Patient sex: M
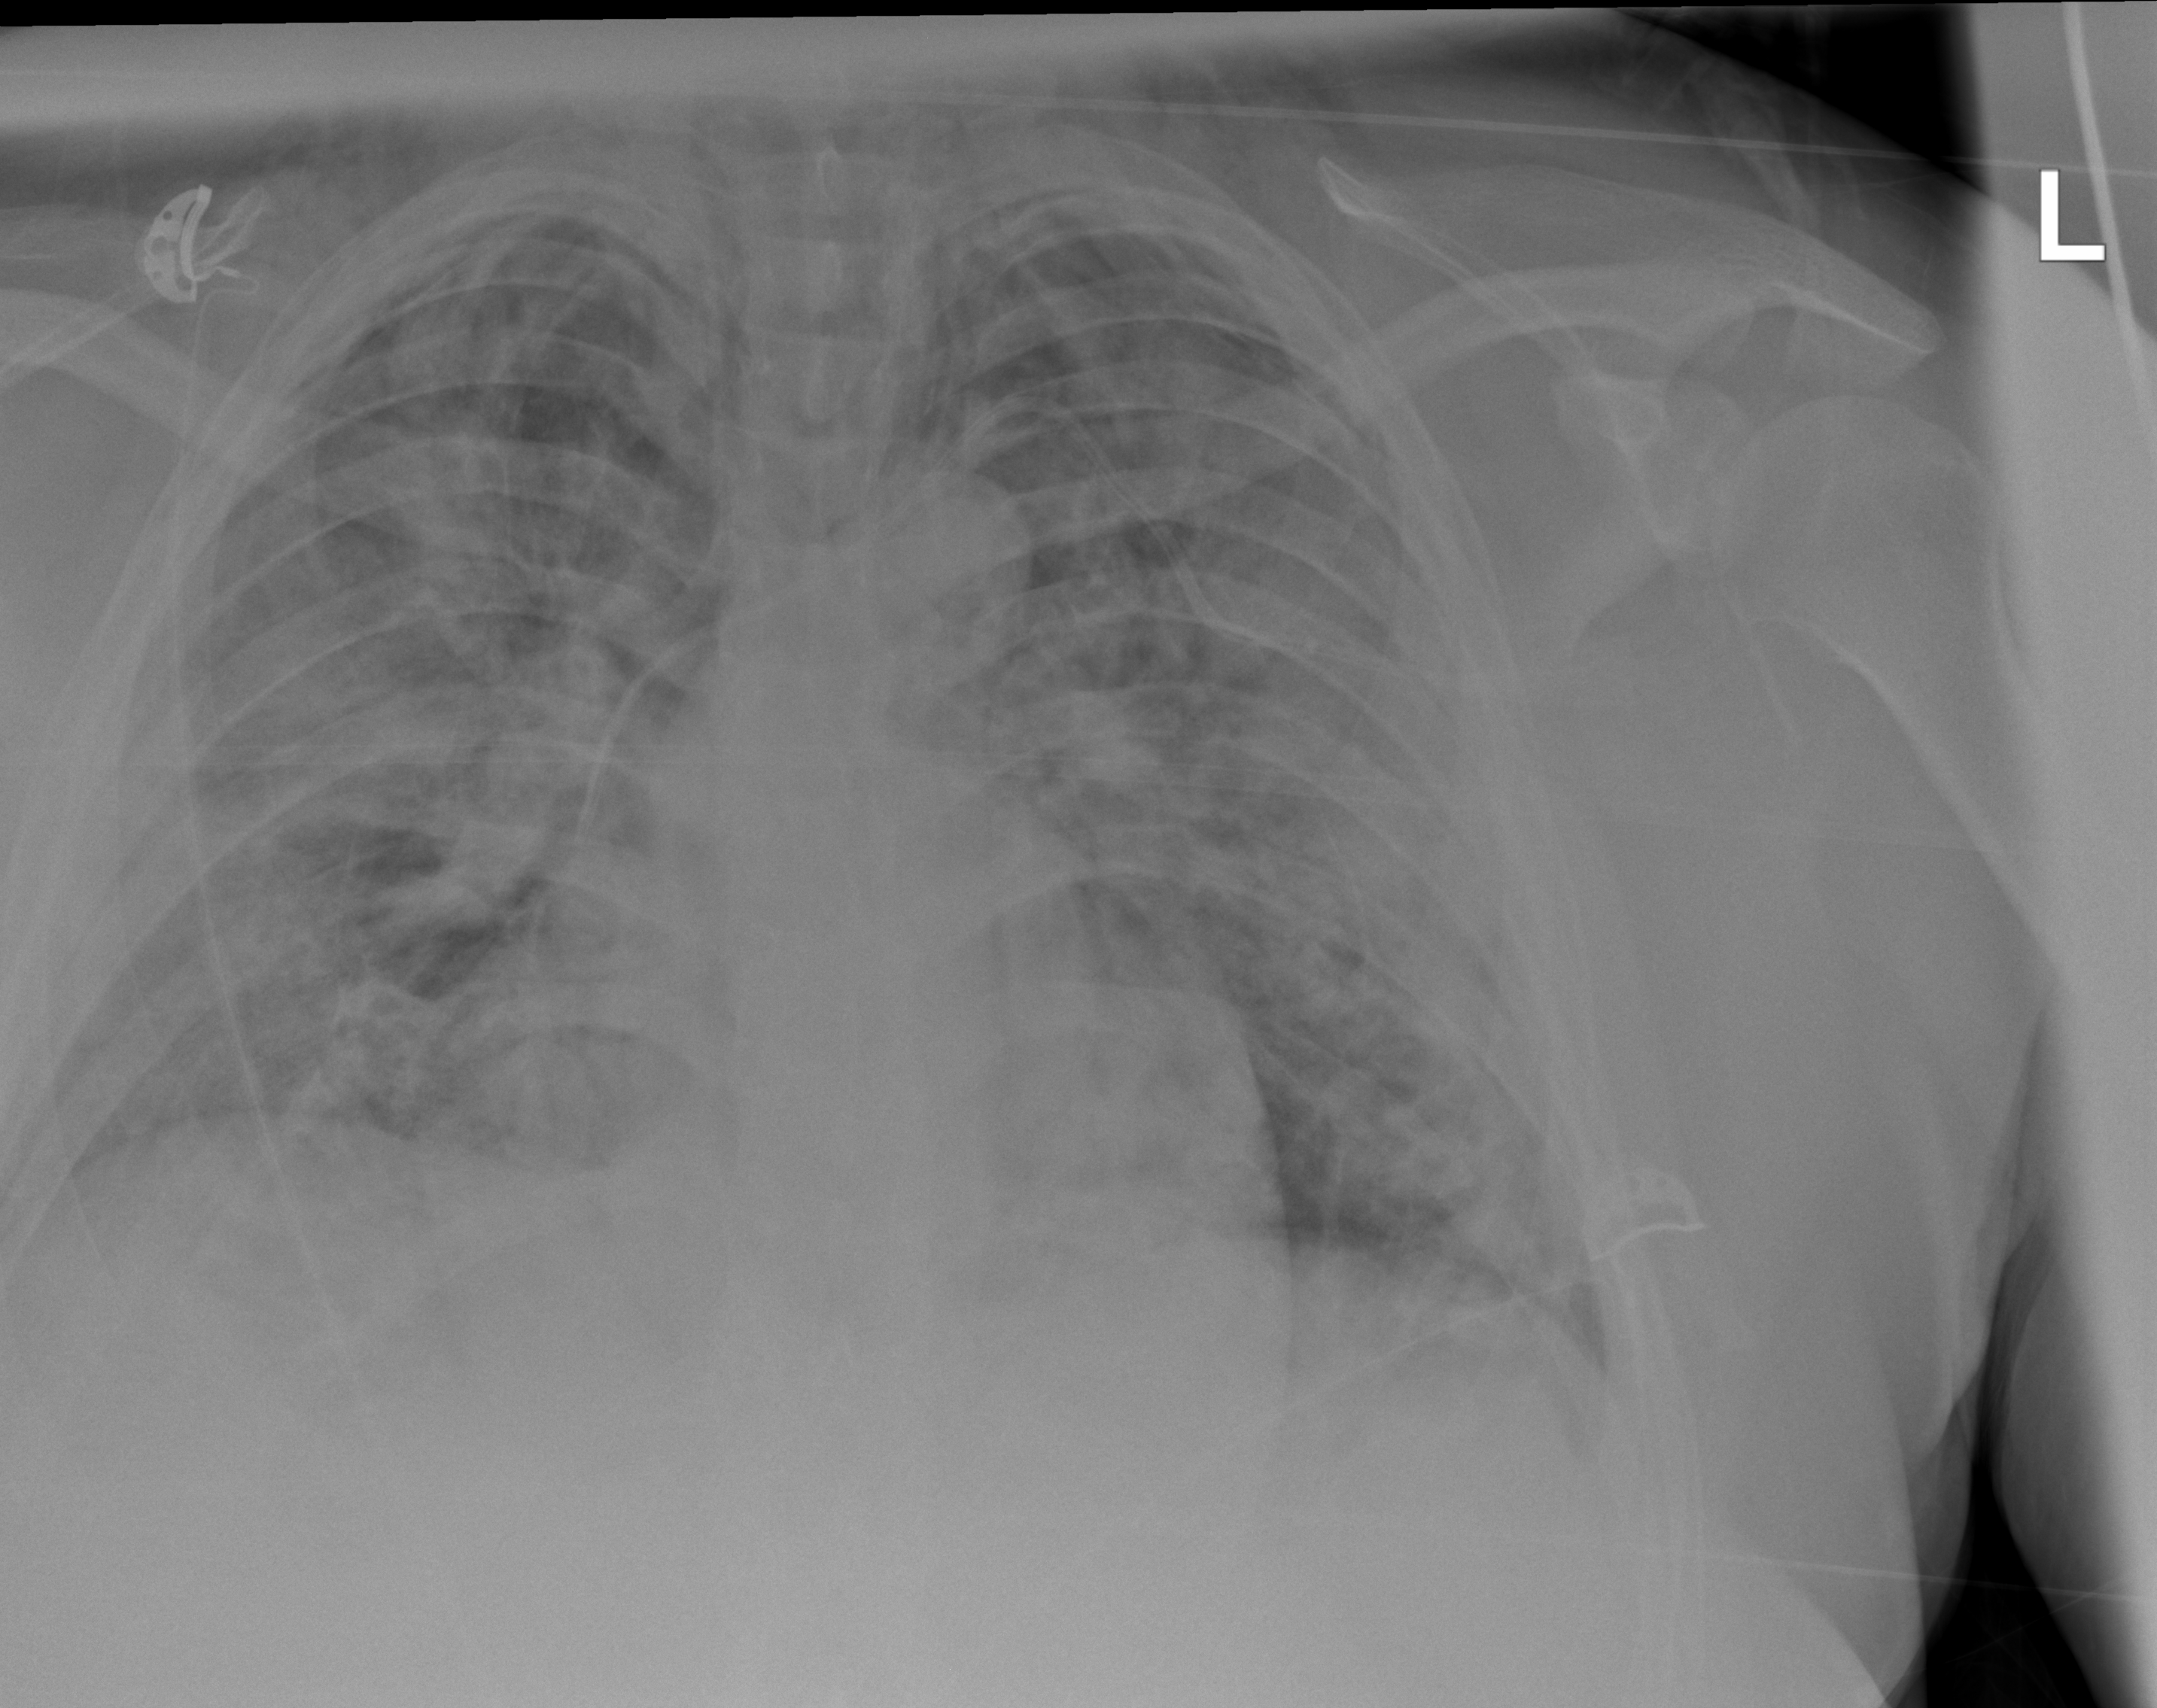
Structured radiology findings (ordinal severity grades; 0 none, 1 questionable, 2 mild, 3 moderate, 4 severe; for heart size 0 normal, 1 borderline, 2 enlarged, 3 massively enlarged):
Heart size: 1
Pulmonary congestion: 0
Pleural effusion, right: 0
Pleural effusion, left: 0
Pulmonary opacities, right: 3
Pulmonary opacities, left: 3
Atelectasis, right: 3
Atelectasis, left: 3